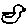
Label: bird